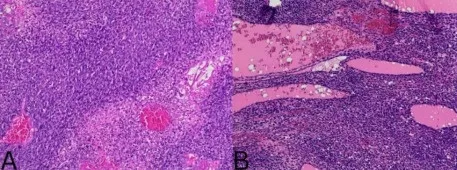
The tumor is composed of malignant spindle cells arranged in fascicles with high mitotic count and necrosis (Hematoxylin and eosin stain, 200X). B. The tumor involves the adjacent thyroid parenchyma (Hematoxylin and eosin stain, 200X).
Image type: pathology (h&e)